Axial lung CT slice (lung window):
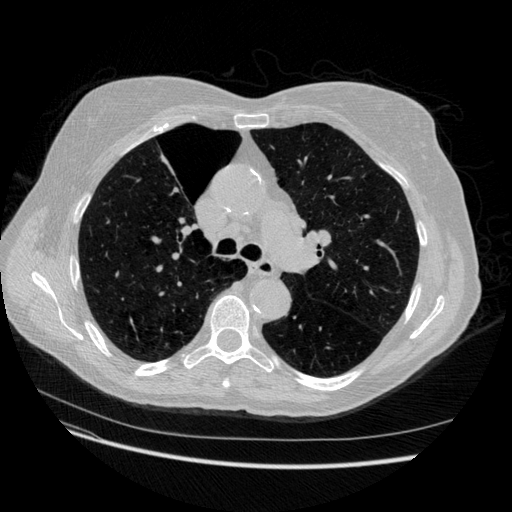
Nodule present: no